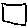
Label: square